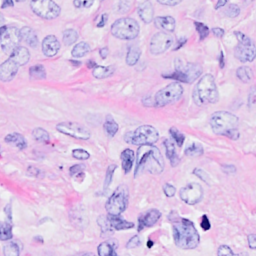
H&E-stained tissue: Breast